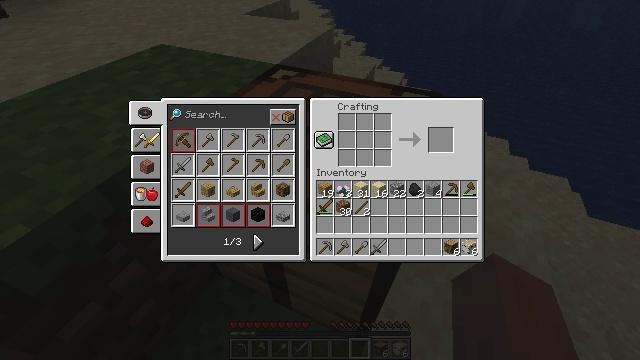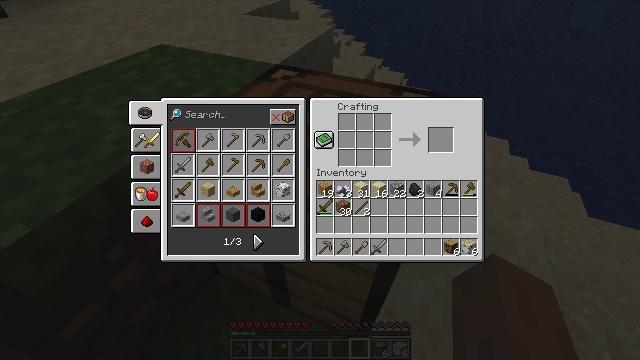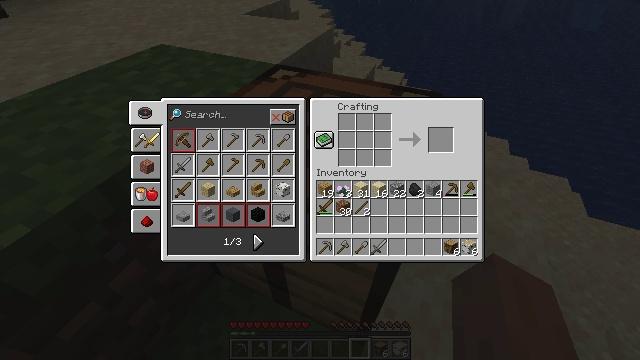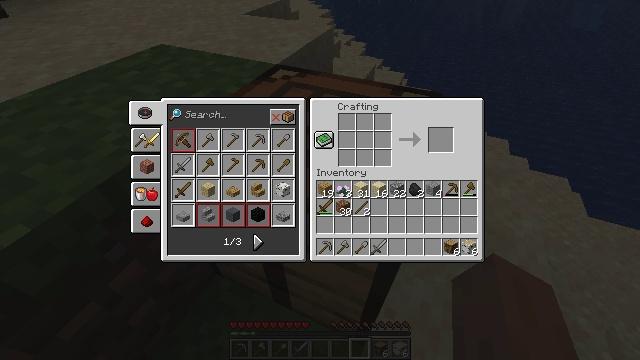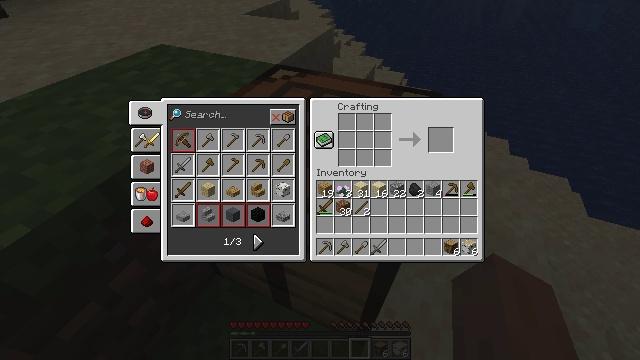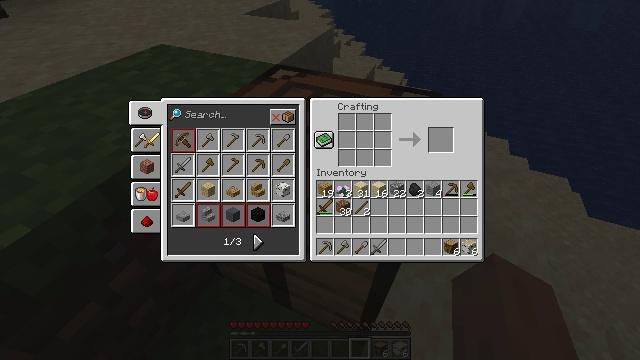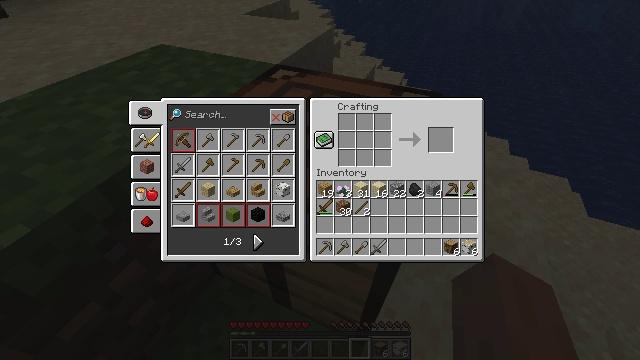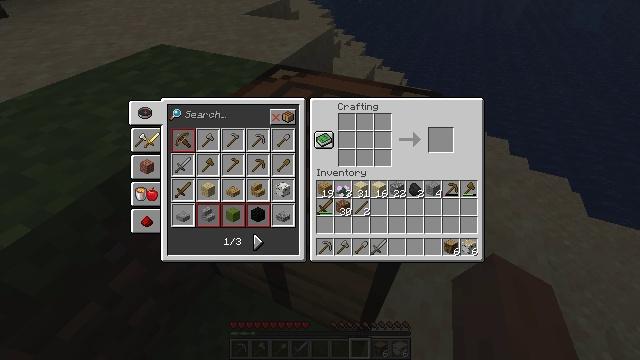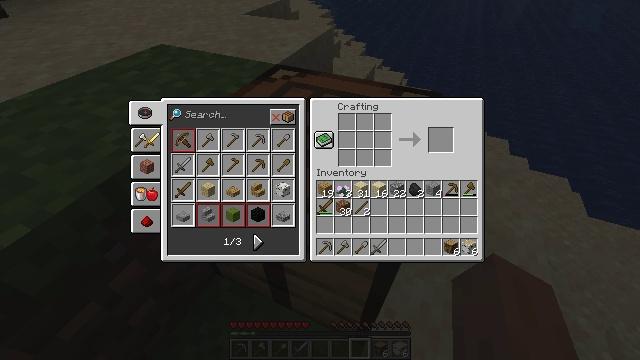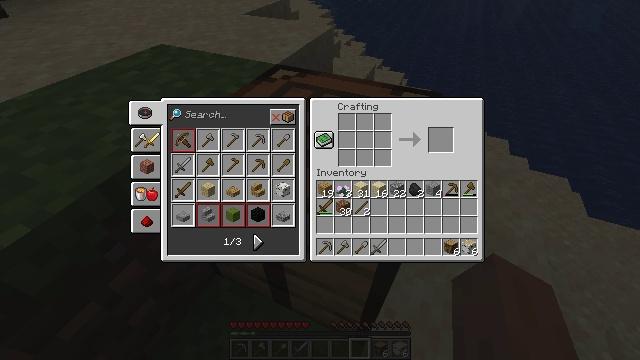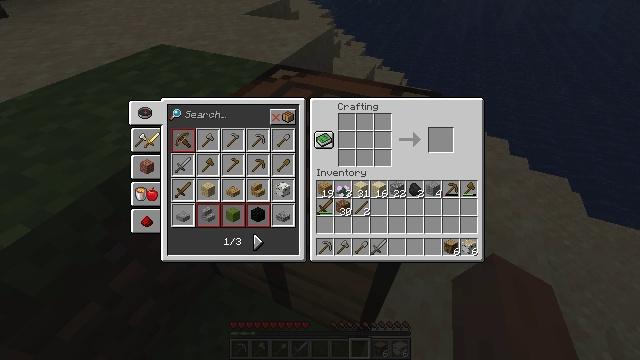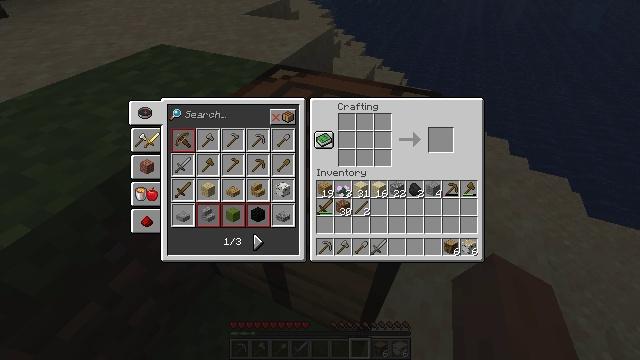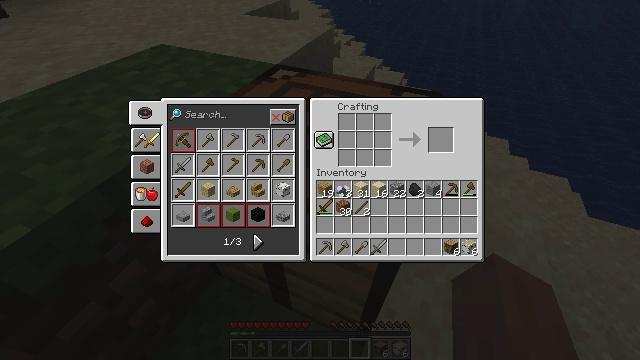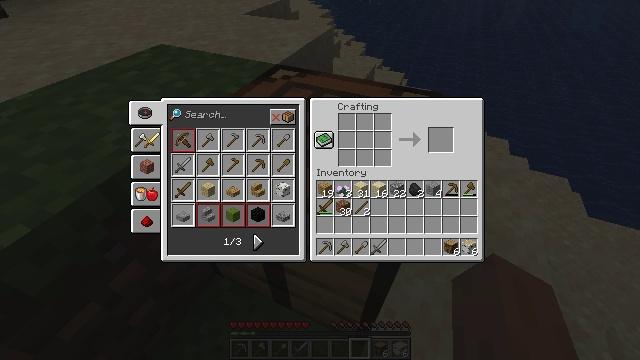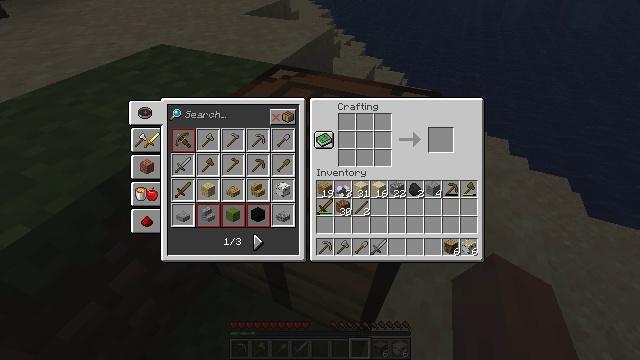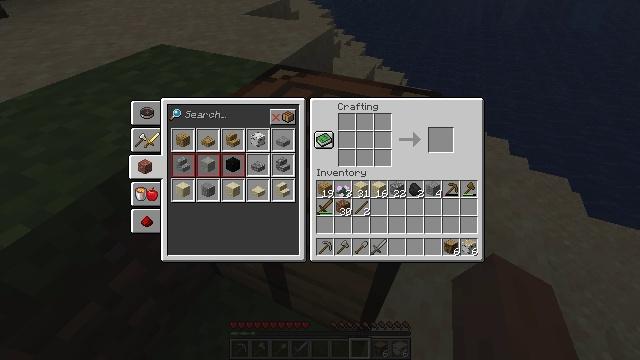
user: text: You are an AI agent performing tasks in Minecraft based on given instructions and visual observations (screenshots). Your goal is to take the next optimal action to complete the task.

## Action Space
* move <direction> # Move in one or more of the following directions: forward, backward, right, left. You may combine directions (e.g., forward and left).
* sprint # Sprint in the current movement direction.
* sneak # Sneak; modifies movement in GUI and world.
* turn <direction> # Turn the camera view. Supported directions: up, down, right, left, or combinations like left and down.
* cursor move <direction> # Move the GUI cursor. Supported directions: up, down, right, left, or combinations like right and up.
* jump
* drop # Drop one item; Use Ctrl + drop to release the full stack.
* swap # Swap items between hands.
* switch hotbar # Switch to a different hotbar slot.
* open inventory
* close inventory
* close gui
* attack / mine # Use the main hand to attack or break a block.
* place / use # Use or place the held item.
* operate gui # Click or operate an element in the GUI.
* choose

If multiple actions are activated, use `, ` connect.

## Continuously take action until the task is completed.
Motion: motion action
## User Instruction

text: Turn birch logs into birch wood.
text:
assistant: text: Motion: cursor move up
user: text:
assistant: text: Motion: cursor move up
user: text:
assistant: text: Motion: cursor move up
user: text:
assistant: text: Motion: no_op
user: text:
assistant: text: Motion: no_op
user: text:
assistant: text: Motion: no_op
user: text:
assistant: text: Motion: no_op
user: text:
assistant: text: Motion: no_op
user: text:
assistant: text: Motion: no_op
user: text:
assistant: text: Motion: no_op
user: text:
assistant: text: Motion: cursor move right and down
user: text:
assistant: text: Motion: cursor move down
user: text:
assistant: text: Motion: no_op
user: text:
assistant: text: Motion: no_op
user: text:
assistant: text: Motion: operate gui
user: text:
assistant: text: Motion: operate gui
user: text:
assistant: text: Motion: operate gui
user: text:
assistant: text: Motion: no_op
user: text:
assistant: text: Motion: no_op
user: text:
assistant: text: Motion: no_op
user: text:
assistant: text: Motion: no_op
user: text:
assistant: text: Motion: cursor move right and down
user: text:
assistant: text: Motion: cursor move right
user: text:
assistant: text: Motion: no_op
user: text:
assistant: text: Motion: cursor move right
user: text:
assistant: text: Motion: no_op
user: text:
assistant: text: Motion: cursor move right
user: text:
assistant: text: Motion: cursor move right
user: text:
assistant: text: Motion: cursor move right
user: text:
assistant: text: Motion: cursor move right